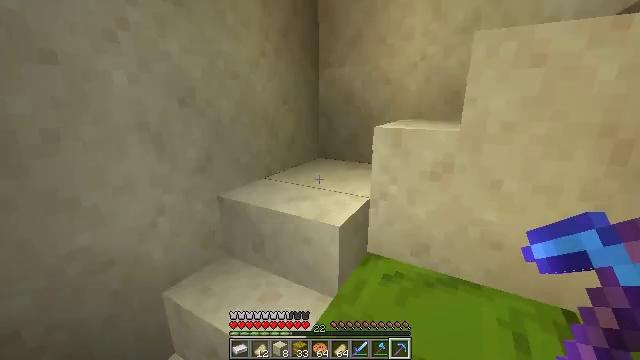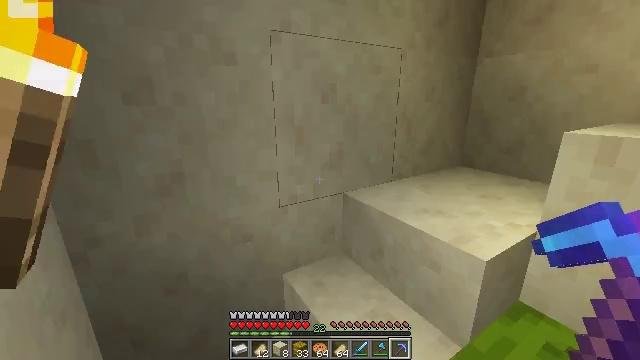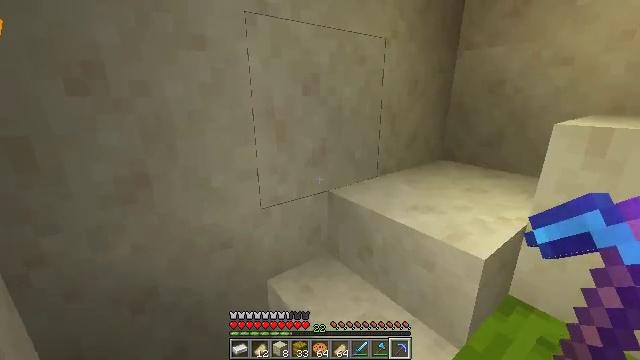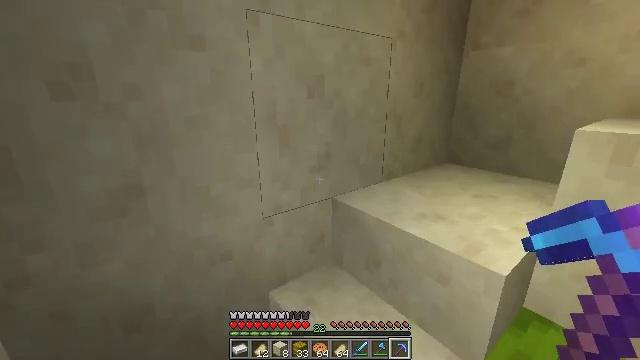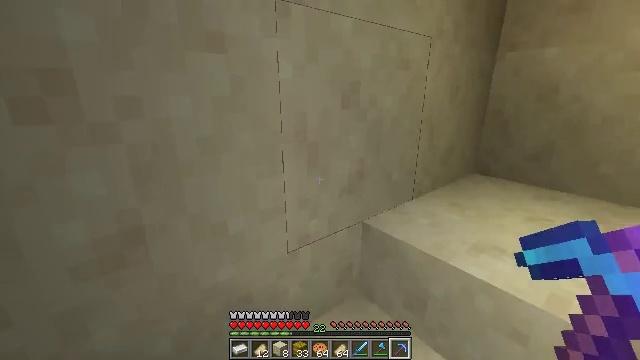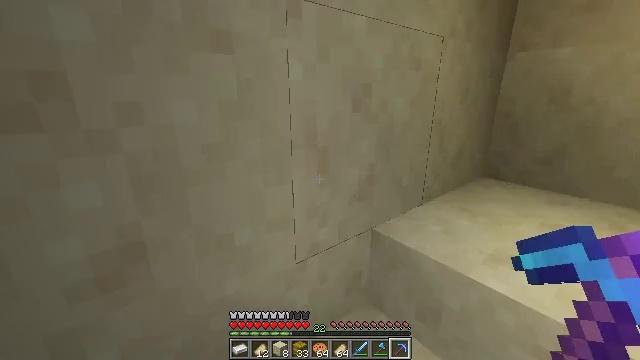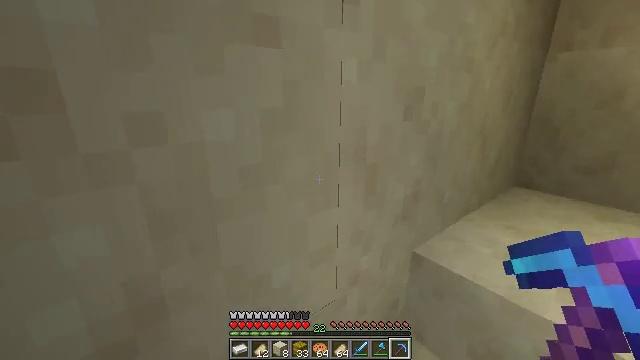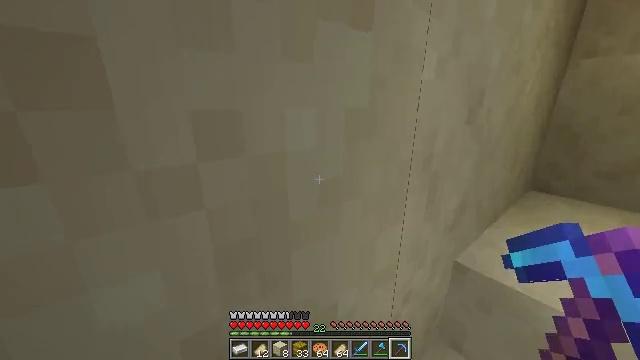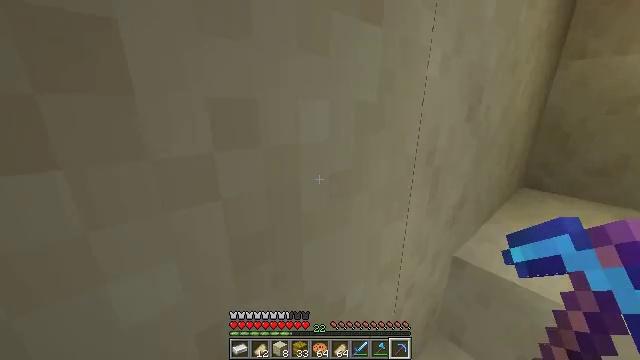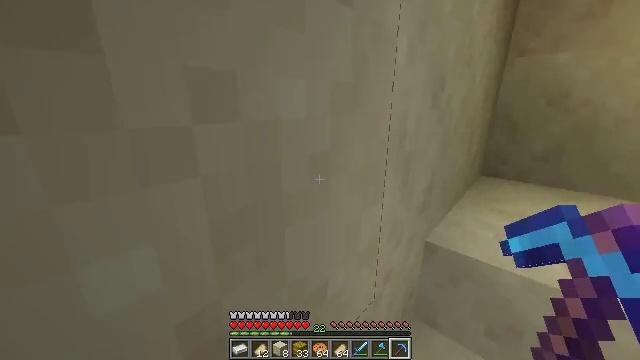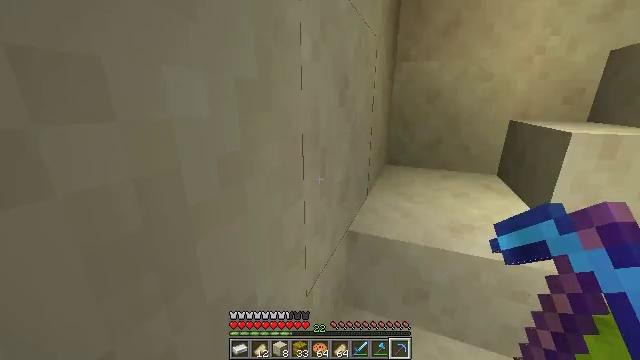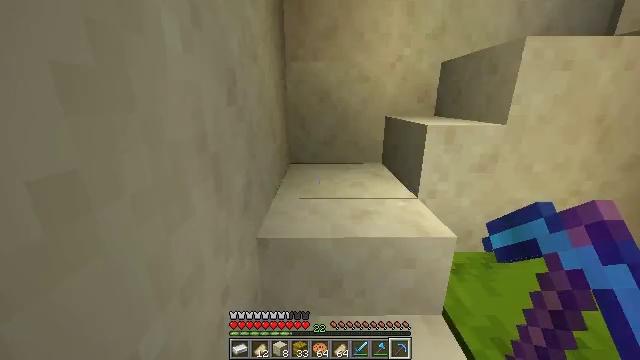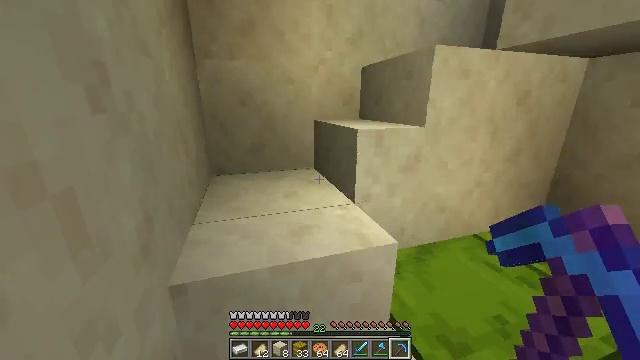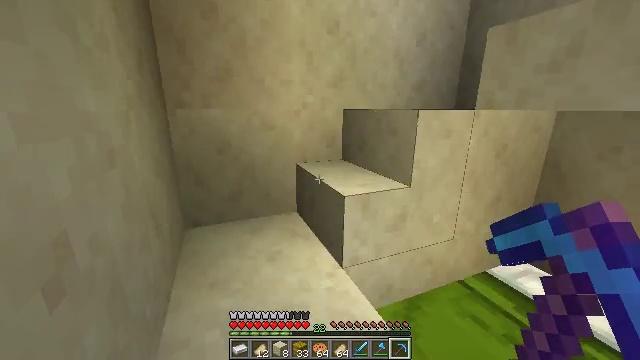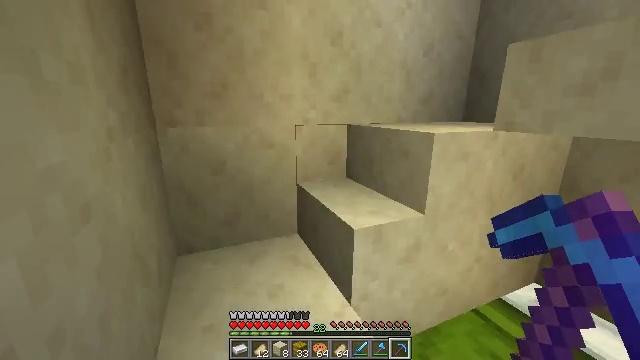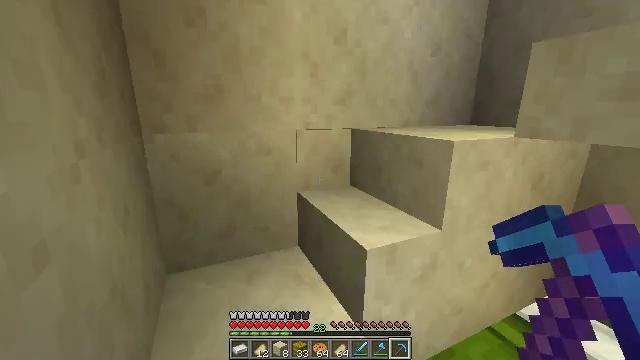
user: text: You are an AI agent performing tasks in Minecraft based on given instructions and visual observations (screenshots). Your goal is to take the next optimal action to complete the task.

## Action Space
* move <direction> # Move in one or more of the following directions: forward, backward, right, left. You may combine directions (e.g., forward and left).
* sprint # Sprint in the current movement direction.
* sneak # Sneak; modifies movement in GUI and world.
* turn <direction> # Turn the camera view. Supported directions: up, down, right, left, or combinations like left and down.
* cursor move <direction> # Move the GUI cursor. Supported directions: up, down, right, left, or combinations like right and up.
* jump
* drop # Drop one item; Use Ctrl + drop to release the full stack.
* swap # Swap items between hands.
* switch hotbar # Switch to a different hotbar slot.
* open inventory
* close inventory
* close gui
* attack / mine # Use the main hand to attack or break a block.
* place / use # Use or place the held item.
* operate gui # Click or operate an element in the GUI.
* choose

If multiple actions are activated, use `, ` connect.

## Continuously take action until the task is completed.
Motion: motion action
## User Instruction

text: Mine the blast furnace.
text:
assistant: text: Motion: move forward and move left
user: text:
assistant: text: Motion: move forward and move left, turn right
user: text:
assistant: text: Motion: move forward and move left
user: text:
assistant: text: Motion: move forward and move left
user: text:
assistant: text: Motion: move forward and move left, sprint
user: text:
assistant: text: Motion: move forward and move left, sprint
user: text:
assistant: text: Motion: move forward and move left, sprint
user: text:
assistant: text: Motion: move forward and move left, sprint, turn right
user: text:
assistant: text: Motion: move forward and move left, sprint, turn right
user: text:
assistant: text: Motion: move forward and move left, sprint, turn right
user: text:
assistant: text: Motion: move forward and move left, sprint, turn right
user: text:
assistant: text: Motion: move forward and move left, sprint, turn right
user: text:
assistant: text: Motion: move forward and move left, sprint, turn right and up
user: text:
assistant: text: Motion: move forward and move left, sprint
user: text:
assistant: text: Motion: move forward and move left, sprint, turn right
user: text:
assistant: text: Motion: move forward and move left, sprint, turn right
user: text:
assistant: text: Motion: move forward and move left, sprint, turn right
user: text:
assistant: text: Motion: move forward and move left, sprint
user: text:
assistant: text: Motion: move forward and move left, sprint
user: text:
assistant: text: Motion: move forward and move left, sprint
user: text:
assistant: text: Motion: move forward and move left, sprint, turn right
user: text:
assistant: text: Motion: move forward and move left, sprint, turn right
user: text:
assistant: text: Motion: move forward and move left, sprint, turn right
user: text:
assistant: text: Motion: move forward and move left, sprint, turn right
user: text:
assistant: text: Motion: move forward and move left, sprint, turn right
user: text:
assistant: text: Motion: move forward and move left, sprint, turn right
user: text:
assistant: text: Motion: move forward and move left, sprint, turn right
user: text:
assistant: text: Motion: move forward and move left, sprint, turn right
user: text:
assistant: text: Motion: move forward and move left, sprint
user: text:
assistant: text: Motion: move forward and move left, sprint